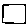
Label: square